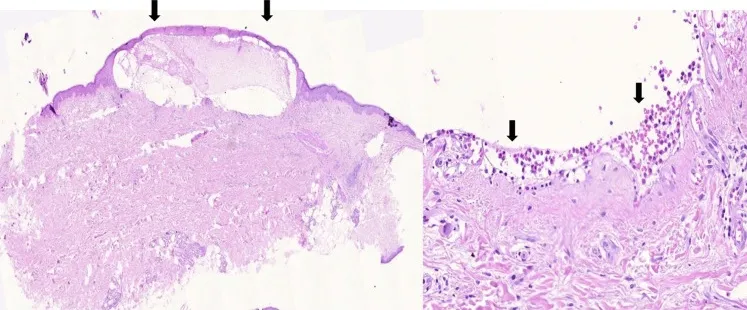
Skin biopsy. Detachment at the dermoepidermal junction with fibrin and eosinophils, mild edema in the remaining dermis, and perivascular lymphohistiocytic infiltration with eosinophils. Immunofluorescence was positive for IgG and C3 in a punctate pattern at the basement membrane, confirming the diagnosis.
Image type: pathology (immunostaining)